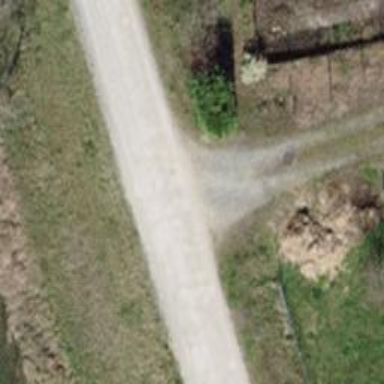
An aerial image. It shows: Residential road with compacted surface of grade1.